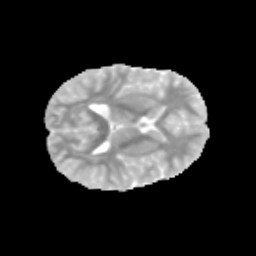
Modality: MD
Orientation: axial
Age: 12
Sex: male
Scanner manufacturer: siemens
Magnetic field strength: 3 T
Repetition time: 3.8 s
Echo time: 0.07 s